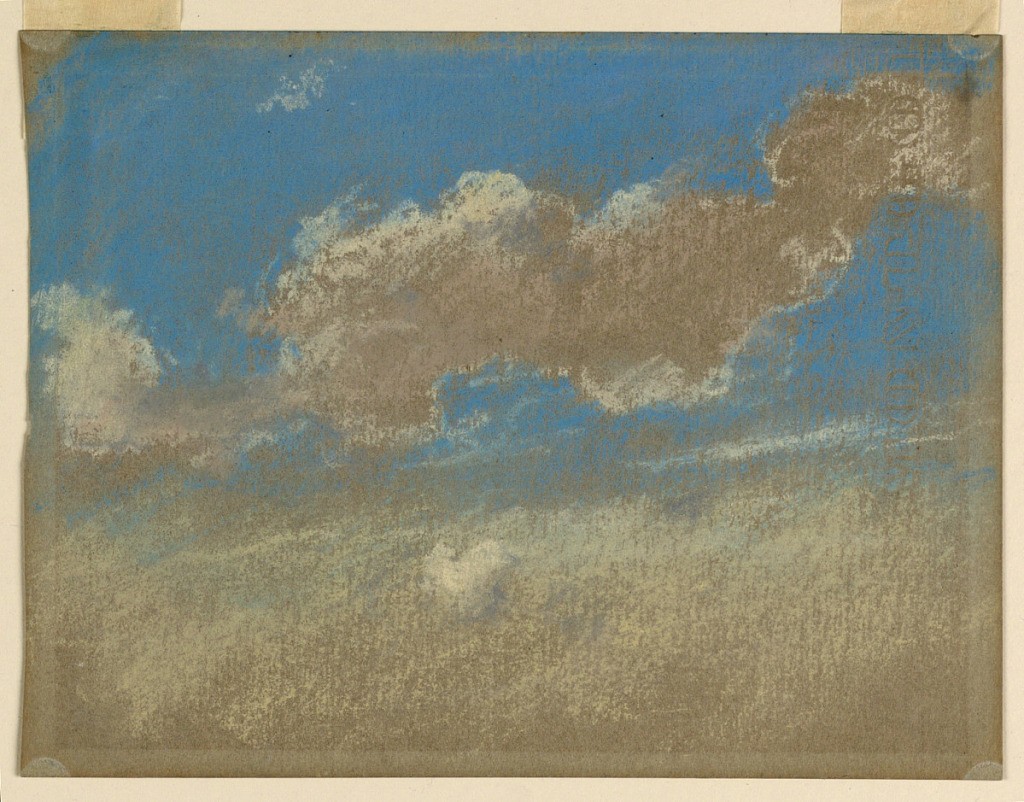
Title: Clouds on a Blue Sky
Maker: Walter Clark, American, 1848–1917
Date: ca. 1885
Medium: Pastel on grey paper
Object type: pastel
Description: Blue sky is shown with white clouds.